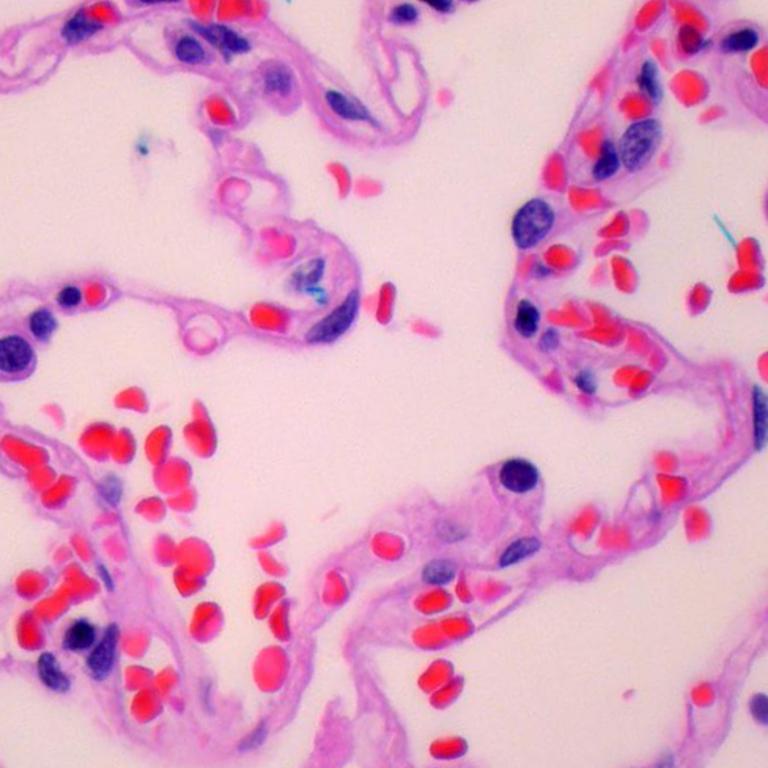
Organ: lung
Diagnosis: benign